Field crop: maize
Growth stage: 2
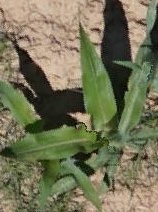
Species: maize